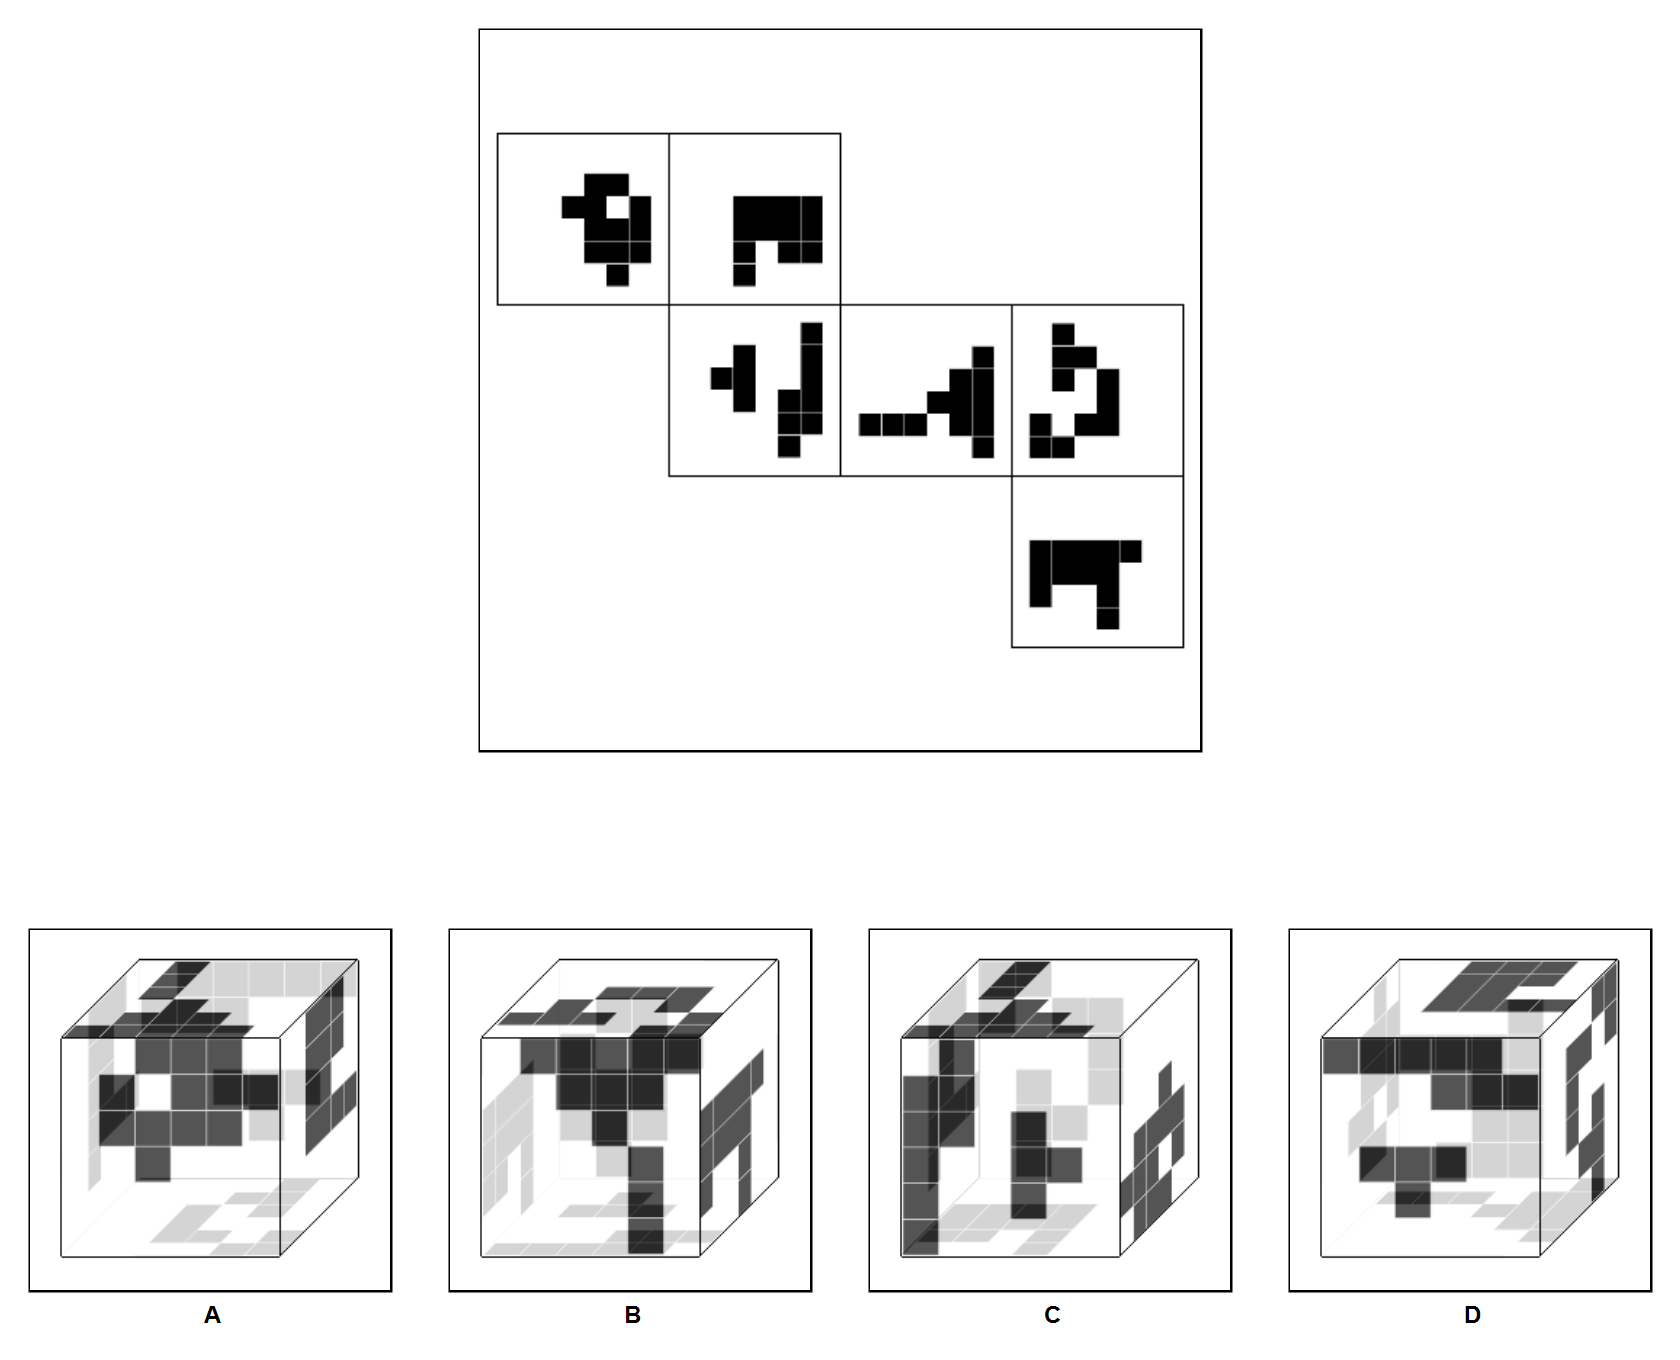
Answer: B